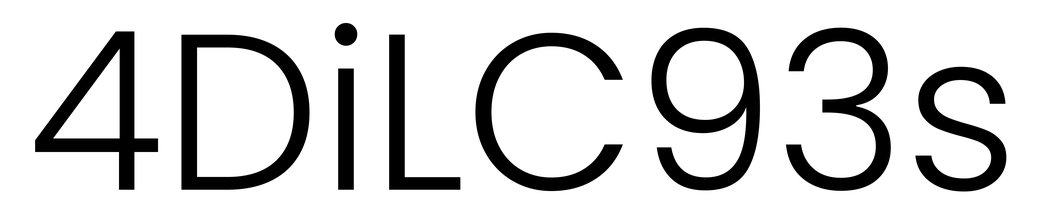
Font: Poppins-Light